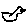
Label: bird